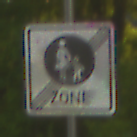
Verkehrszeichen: EndeFussgaengerzone
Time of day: SunriseSunset
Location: Outdoor (RoadRail)
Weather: Clear
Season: NotSpecified
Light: Natural